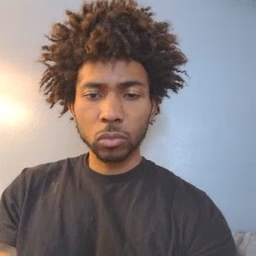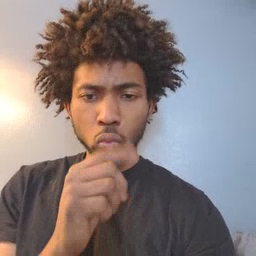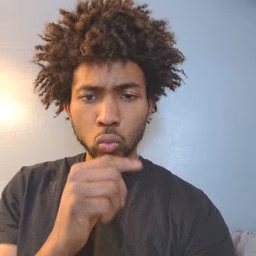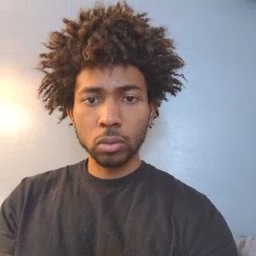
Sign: who